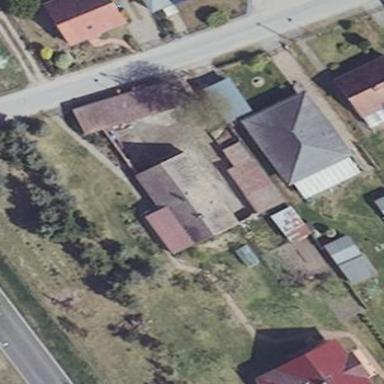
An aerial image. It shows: Residential building.